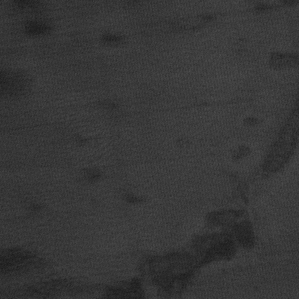
Label: frost